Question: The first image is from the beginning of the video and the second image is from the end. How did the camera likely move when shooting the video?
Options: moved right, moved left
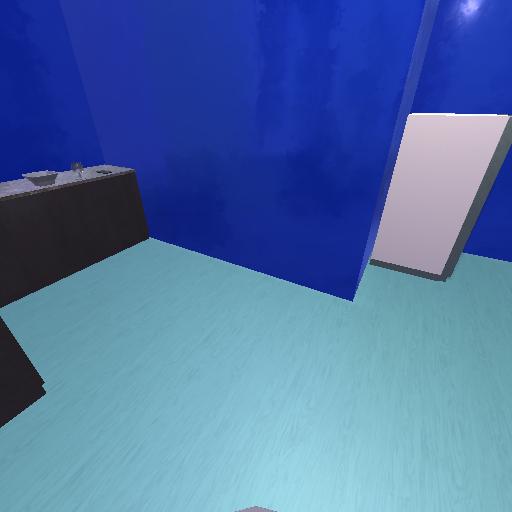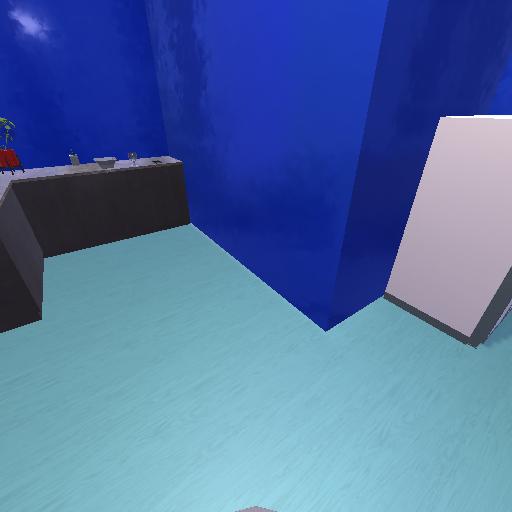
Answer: moved right